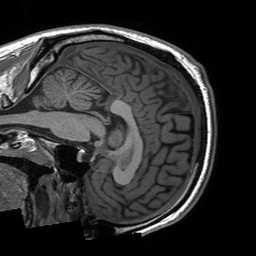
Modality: T1w
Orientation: sagittal
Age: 37
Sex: male
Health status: healthy
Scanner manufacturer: siemens
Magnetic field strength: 3 T
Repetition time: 2 s
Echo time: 0.00203 s